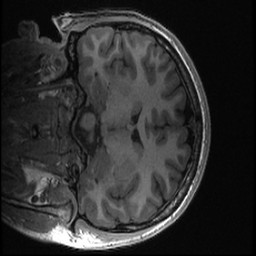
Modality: T1w
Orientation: coronal